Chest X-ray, PA view. Patient: 58 years old, sex M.
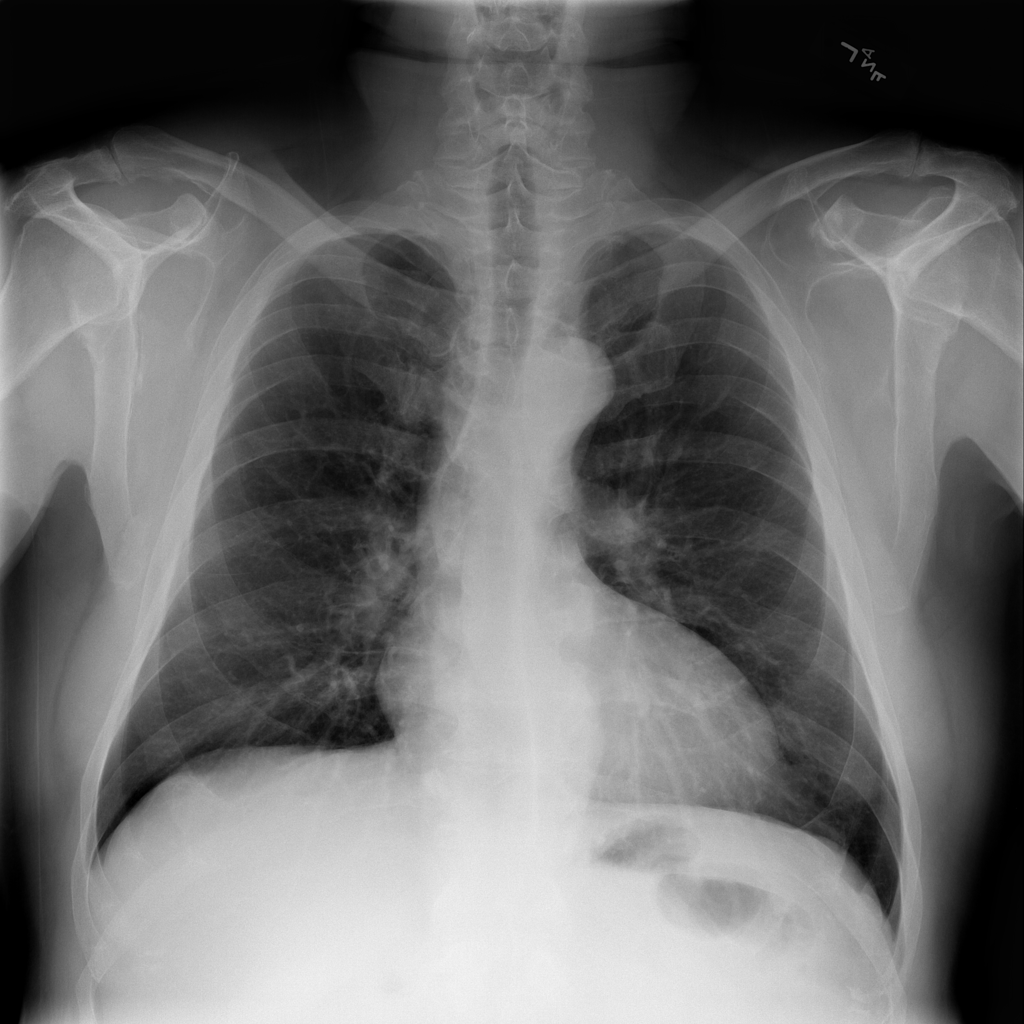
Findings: Infiltration